Question: I have used datatables jquery in my application. When I used datatables jquery to set alternate colors for my rows, I faced a issue. That is, in a table 2nd,3rd,4th,5th n 6th row are all displayed in same color and after that colors are displayed alternately. Could anyone help me with this? Thanks in advance.
My code in jquery.datatables.css :
'''
table.dataTable tr.odd { background-color: red; }
table.dataTable tr.even { background-color: green; }
'''
I have attached the screenshot of the table.

When I checked, every row is having either class="even" or class="odd" but the 2nd,3rd,4th,5th,6th rows are having class="odd even". I dont know why it is like this.
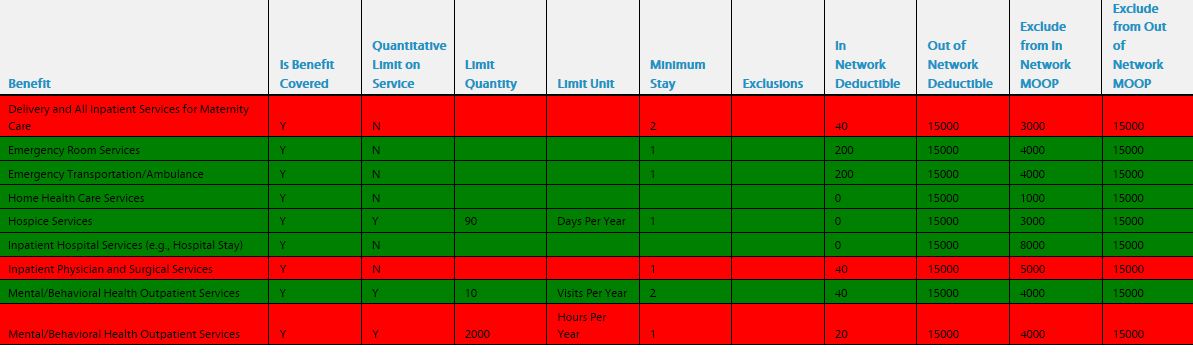
Answer: Found the answer :
'''
table.dataTable tr{ background-color: red; }
table.dataTable tr:nth-child(even) { background-color: green; }
'''